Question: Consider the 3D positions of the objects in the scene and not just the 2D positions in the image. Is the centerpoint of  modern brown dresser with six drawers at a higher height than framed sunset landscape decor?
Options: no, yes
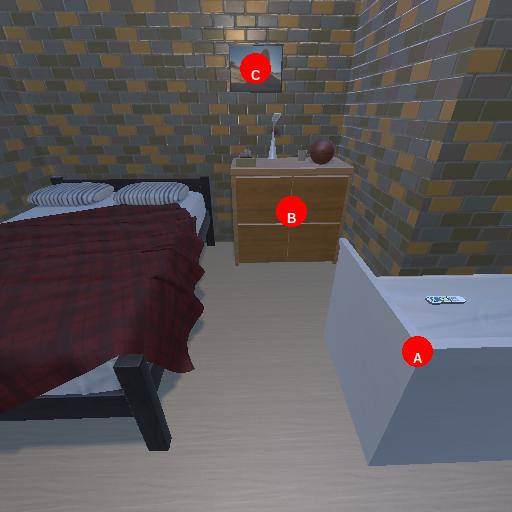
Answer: no